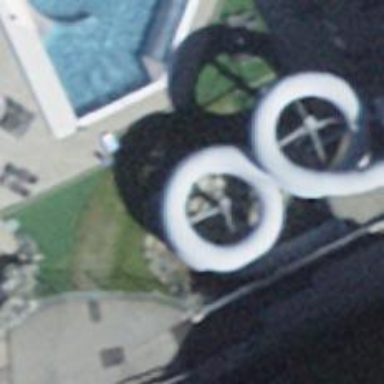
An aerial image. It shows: Water slide attraction.